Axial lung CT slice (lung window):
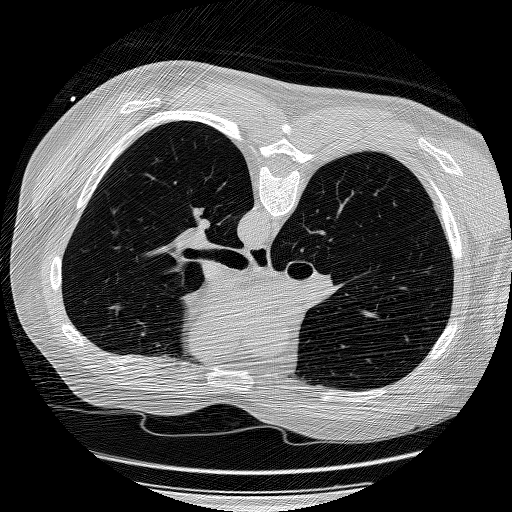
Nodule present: no